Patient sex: M
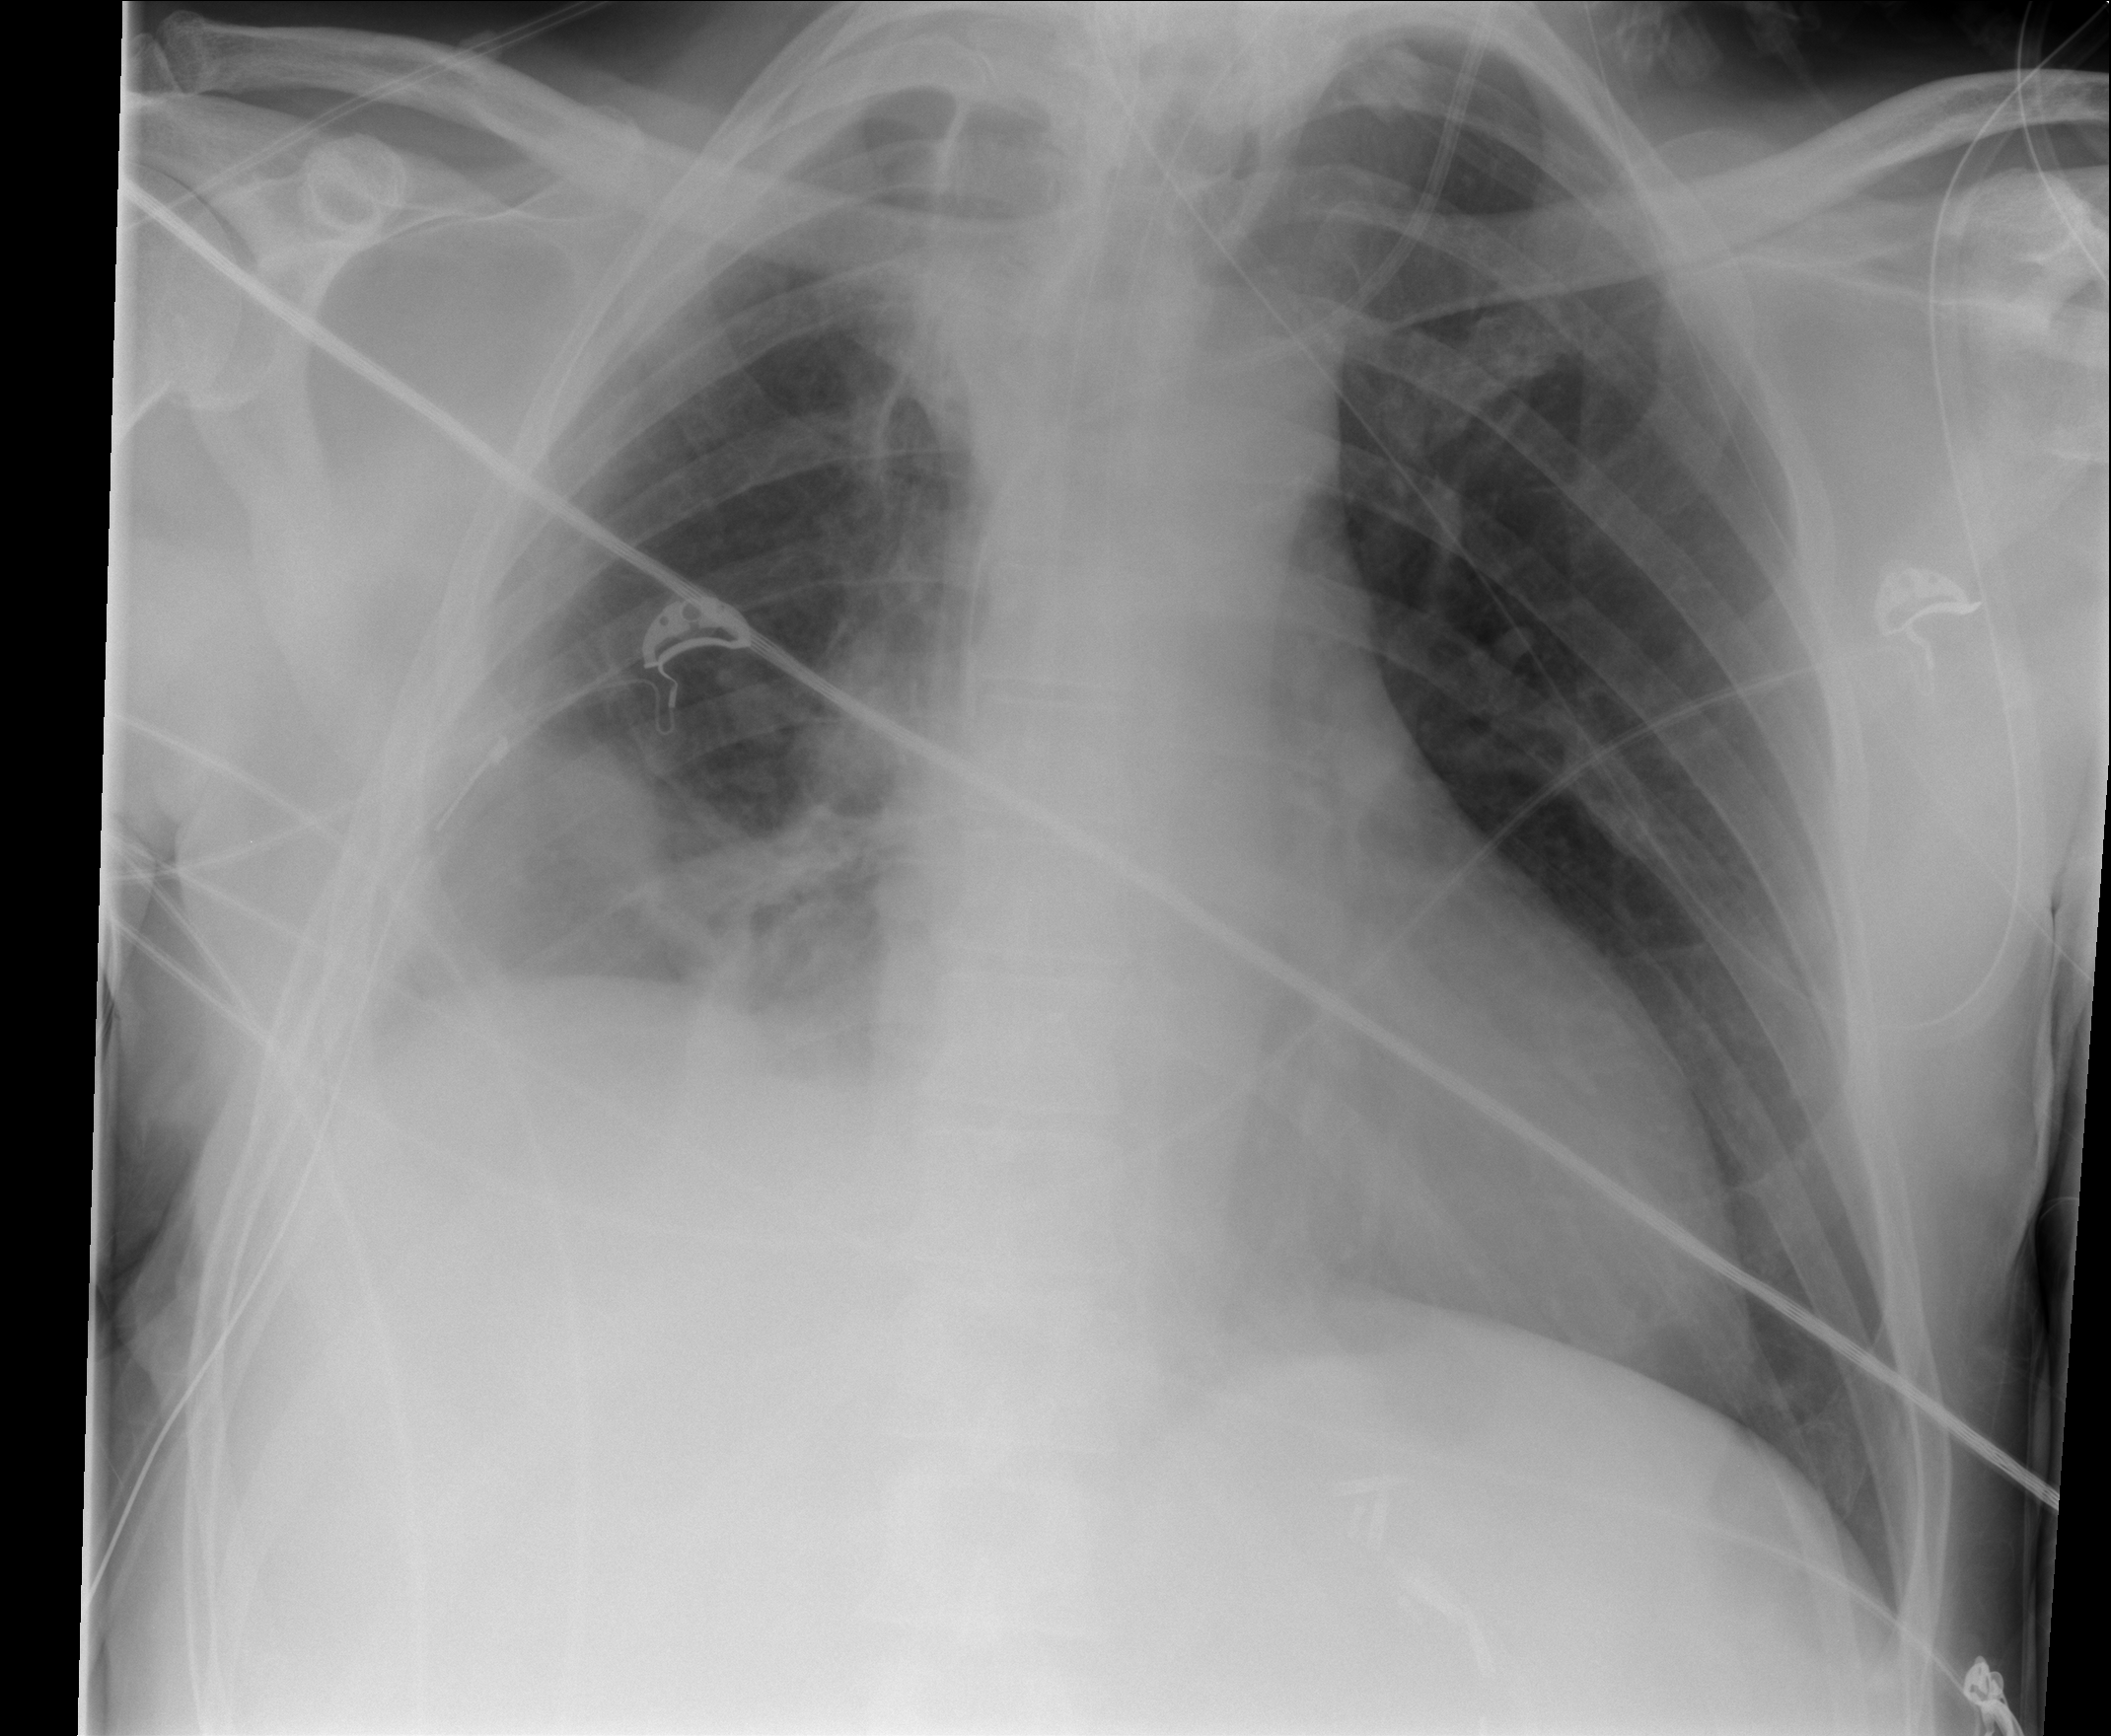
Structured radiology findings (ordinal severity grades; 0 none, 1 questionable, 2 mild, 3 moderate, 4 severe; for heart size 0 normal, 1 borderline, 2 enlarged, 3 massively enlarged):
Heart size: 2
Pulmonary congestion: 0
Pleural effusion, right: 2
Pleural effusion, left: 0
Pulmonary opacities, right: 2
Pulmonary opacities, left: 0
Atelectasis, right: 2
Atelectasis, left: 0